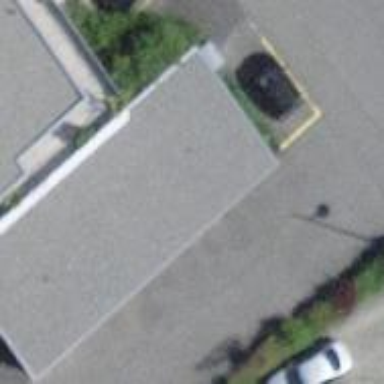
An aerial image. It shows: Group of garages.